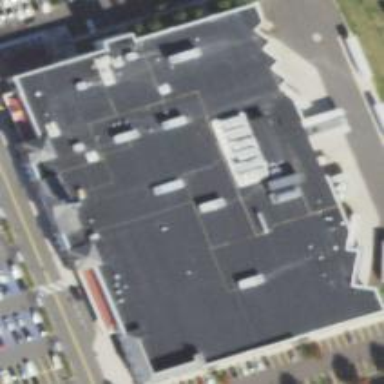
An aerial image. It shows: Retail building housing supermarket.